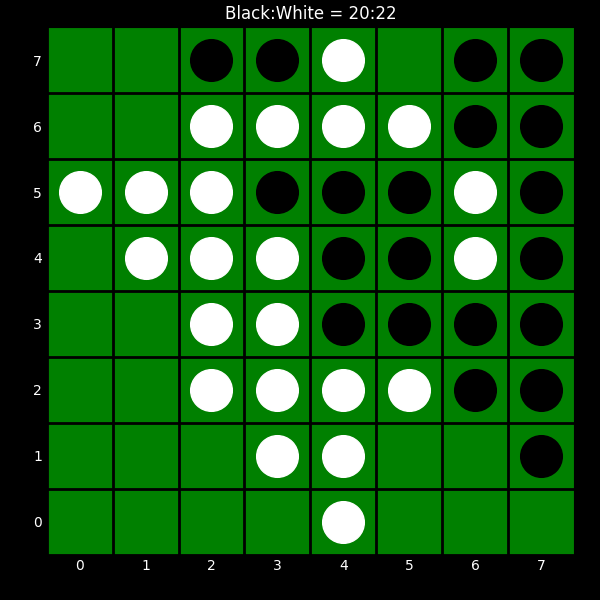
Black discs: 20
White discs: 22